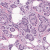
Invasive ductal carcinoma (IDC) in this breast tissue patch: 1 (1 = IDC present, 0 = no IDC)